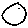
Label: moon